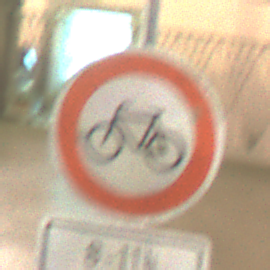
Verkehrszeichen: VerbotRadverkehr
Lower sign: ZeitangabenOhneBeschraenkungAufWochentage2
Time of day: Night
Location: Outdoor (Urban)
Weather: PartlyCloudy
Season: NotSpecified
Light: Artificial